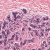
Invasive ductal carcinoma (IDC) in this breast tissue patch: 0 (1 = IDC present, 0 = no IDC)